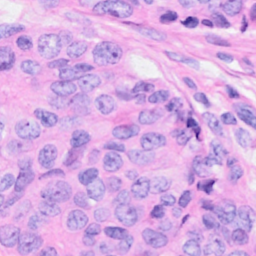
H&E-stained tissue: Breast